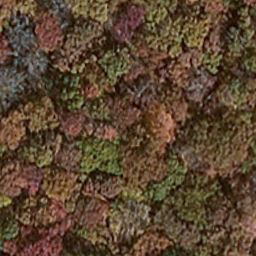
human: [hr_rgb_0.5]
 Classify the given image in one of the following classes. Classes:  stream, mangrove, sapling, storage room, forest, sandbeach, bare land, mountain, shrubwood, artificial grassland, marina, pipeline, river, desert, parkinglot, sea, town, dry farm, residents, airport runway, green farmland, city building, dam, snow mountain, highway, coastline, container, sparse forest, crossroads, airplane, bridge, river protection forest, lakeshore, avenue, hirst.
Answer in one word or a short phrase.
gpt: mangrove